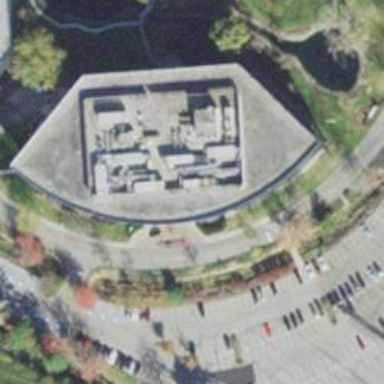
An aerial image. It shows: Office building.